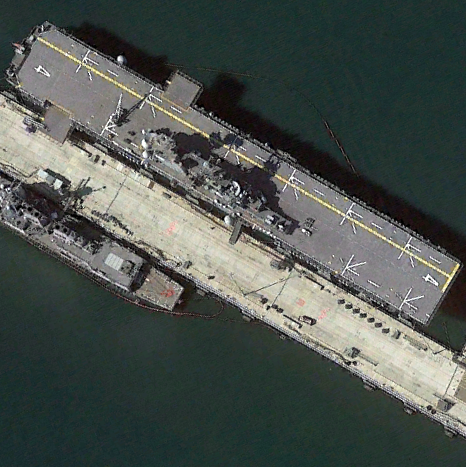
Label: assault